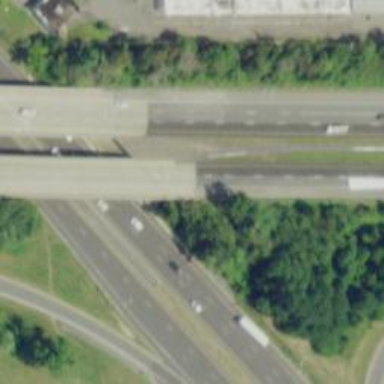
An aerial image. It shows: Motorway bridge spanning urban freeway/expressway.